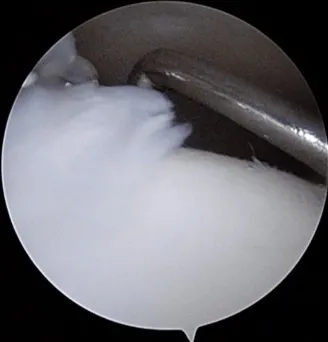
Findings of the ankle arthroscopy. Show detachment and roughening of the cartilage on the medial malleolar joint surface of the talus, and a part of them was trimmed.
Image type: endoscopy (arthroscopy)